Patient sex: F
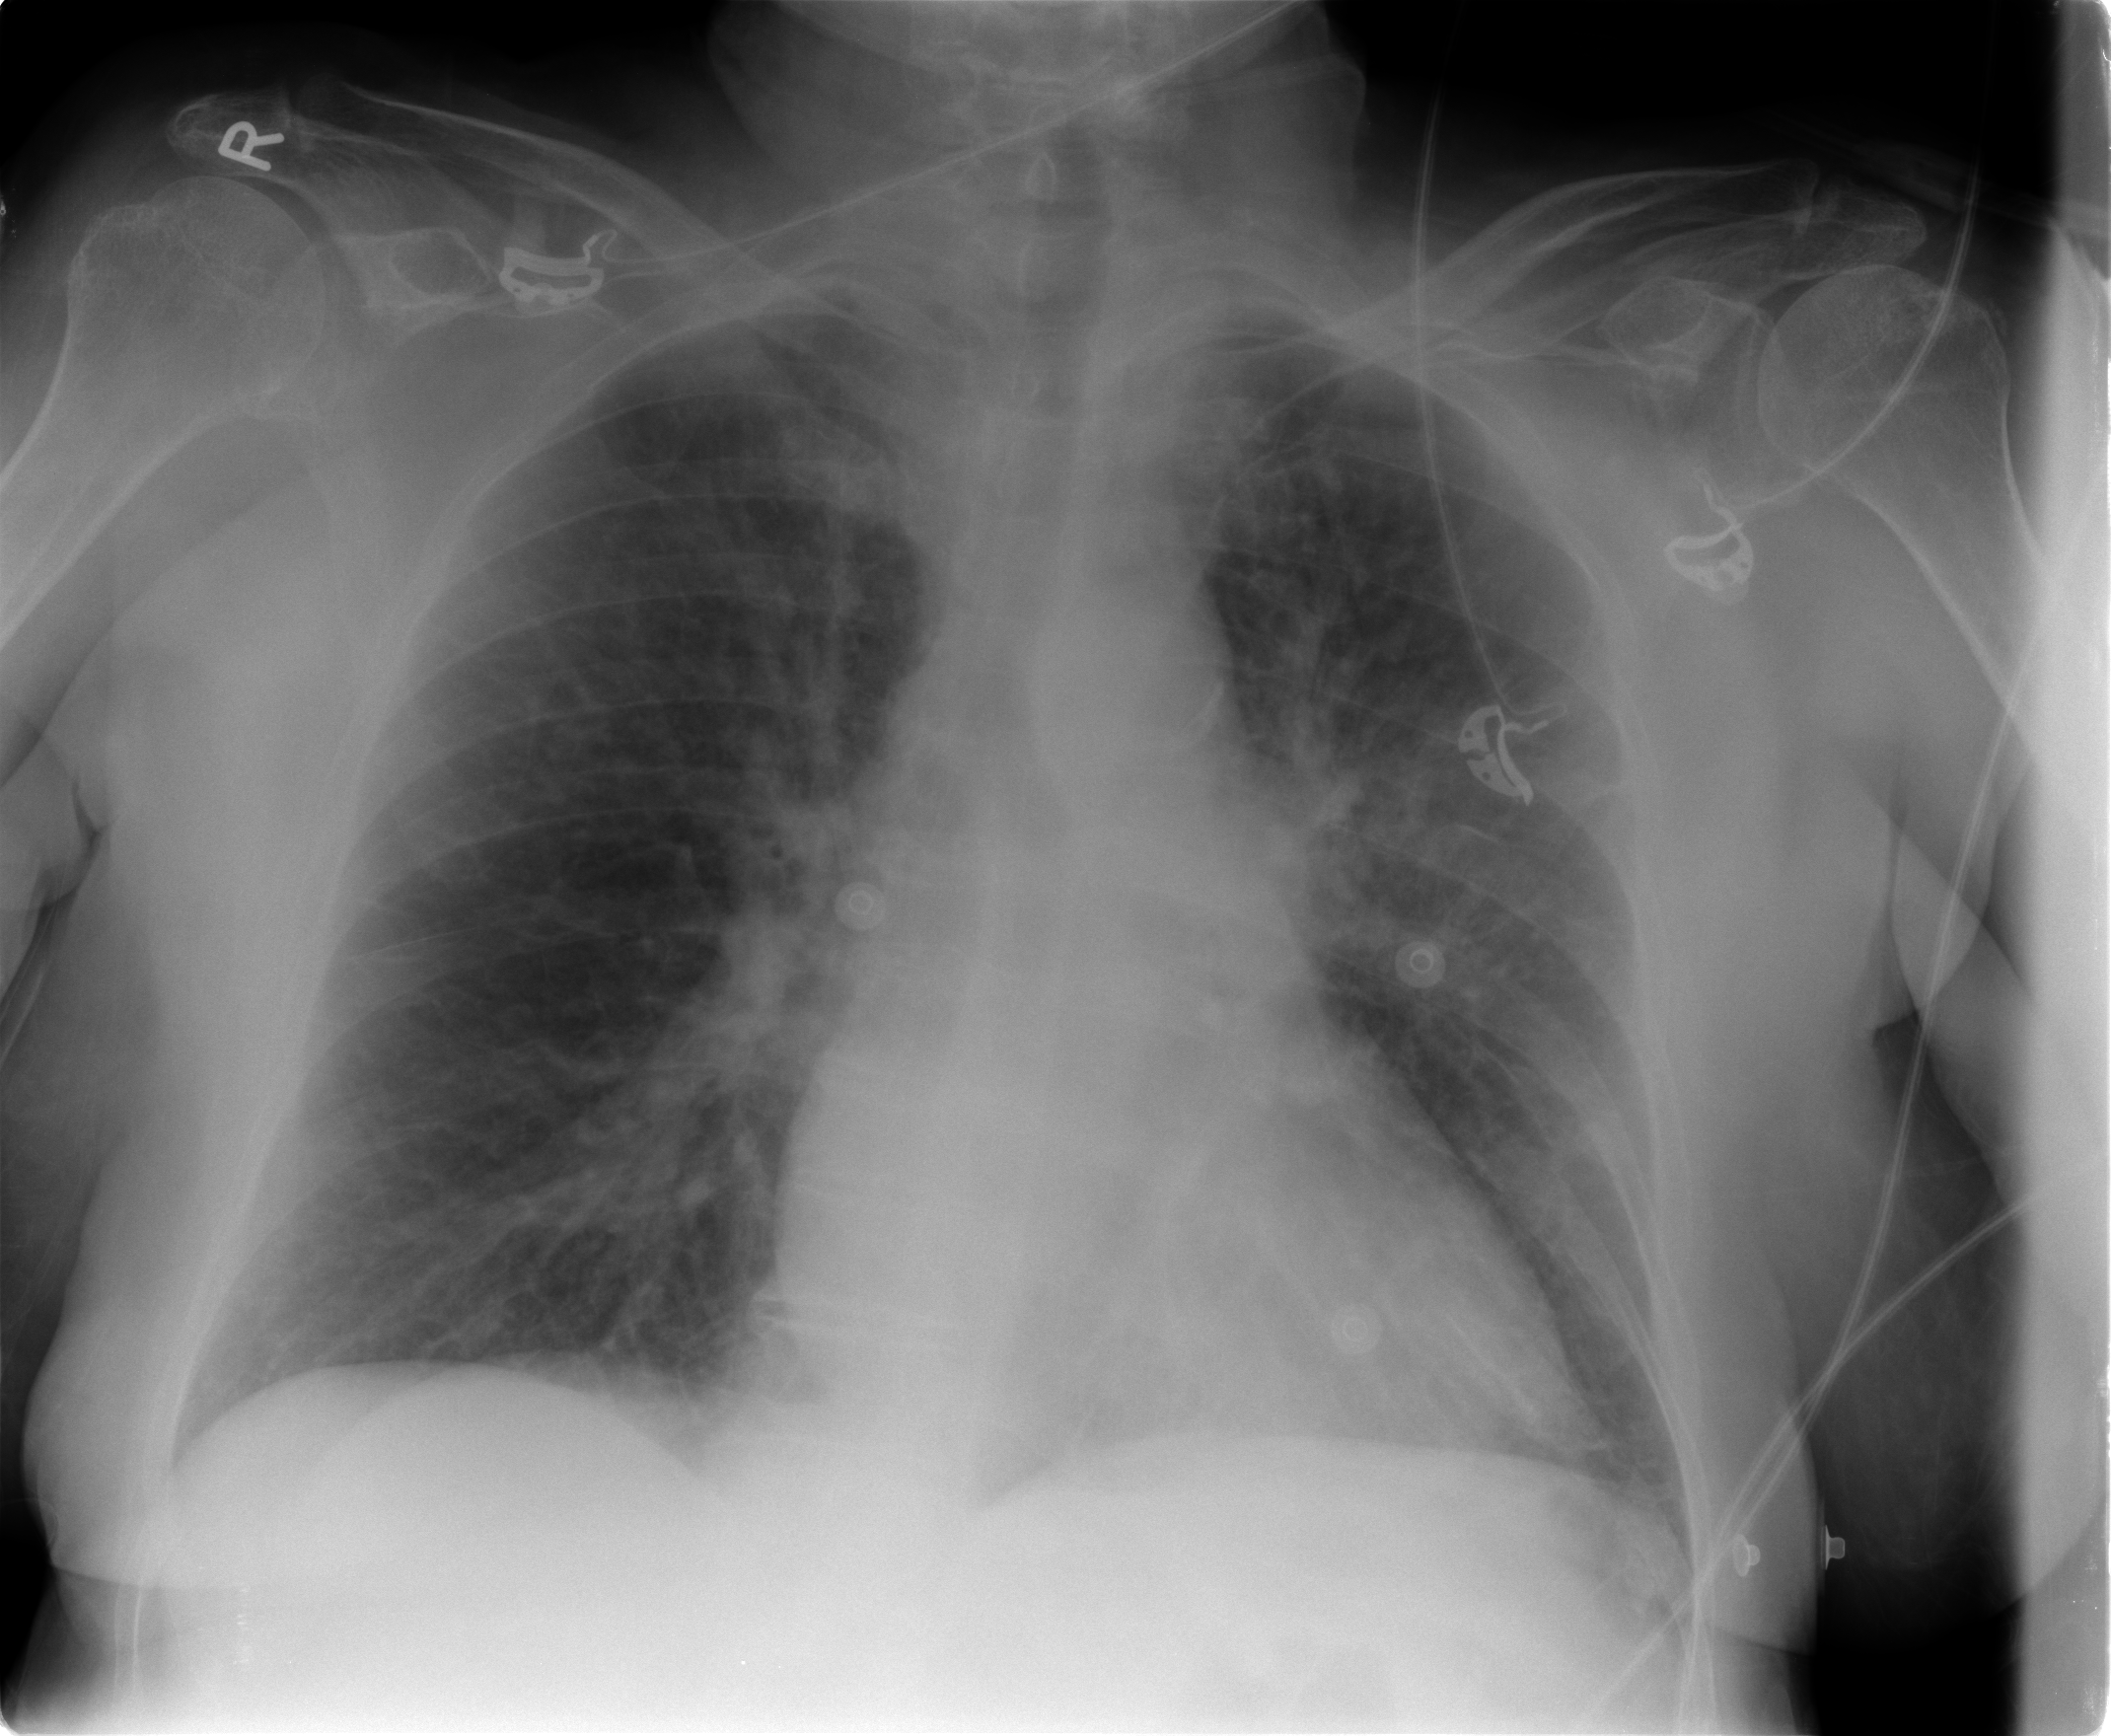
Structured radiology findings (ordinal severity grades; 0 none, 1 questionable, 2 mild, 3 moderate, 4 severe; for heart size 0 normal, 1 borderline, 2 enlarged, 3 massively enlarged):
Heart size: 0
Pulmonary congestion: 2
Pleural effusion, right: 0
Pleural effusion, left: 1
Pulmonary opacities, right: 2
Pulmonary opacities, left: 2
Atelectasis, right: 2
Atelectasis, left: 2